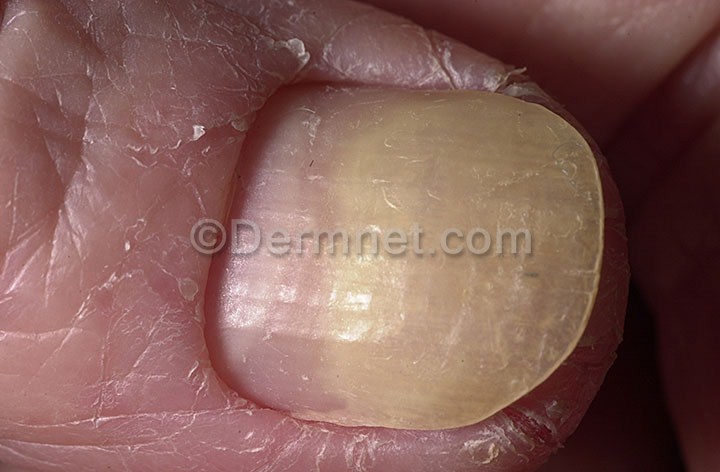
Disease: Nail Fungus and other Nail Disease